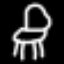
Label: chair